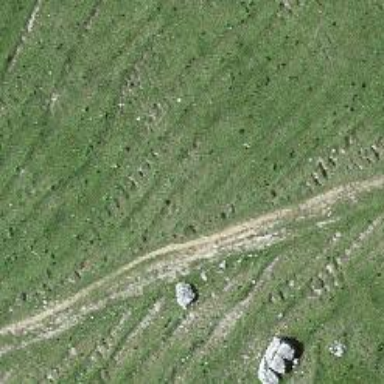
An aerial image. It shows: Path covered with grass.